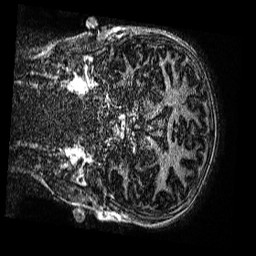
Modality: MP2RAGE
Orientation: coronal
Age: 12
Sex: male
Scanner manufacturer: siemens
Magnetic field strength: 3 T
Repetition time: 4 s
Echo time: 0.00299 s